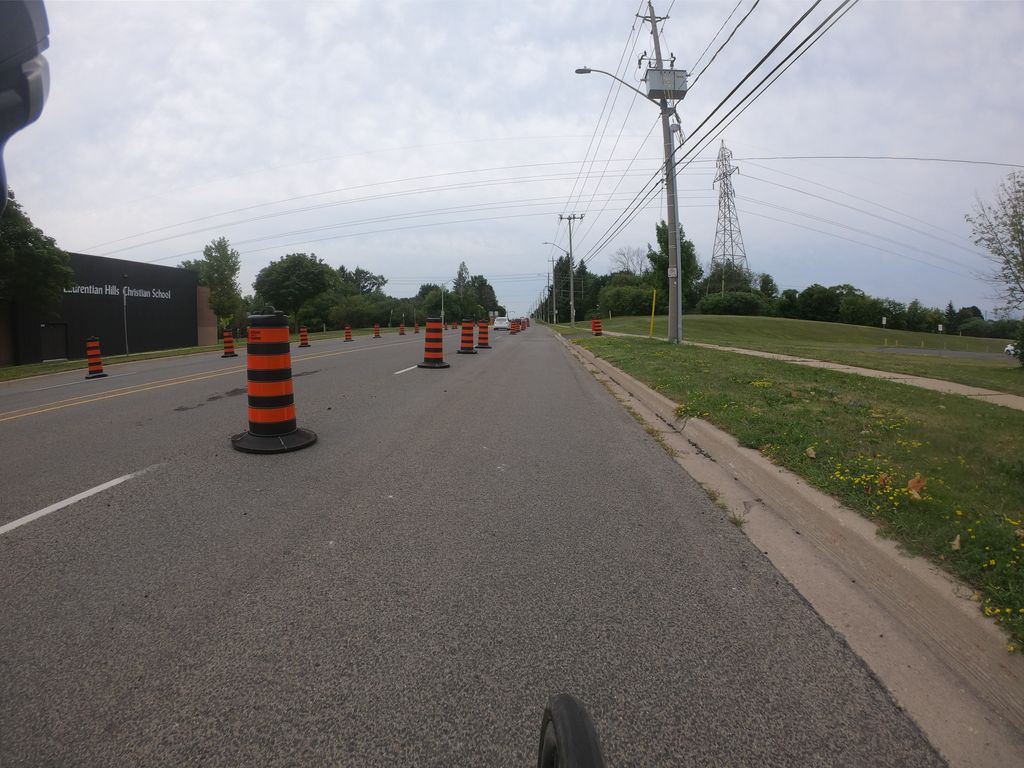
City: kitchener-waterloo